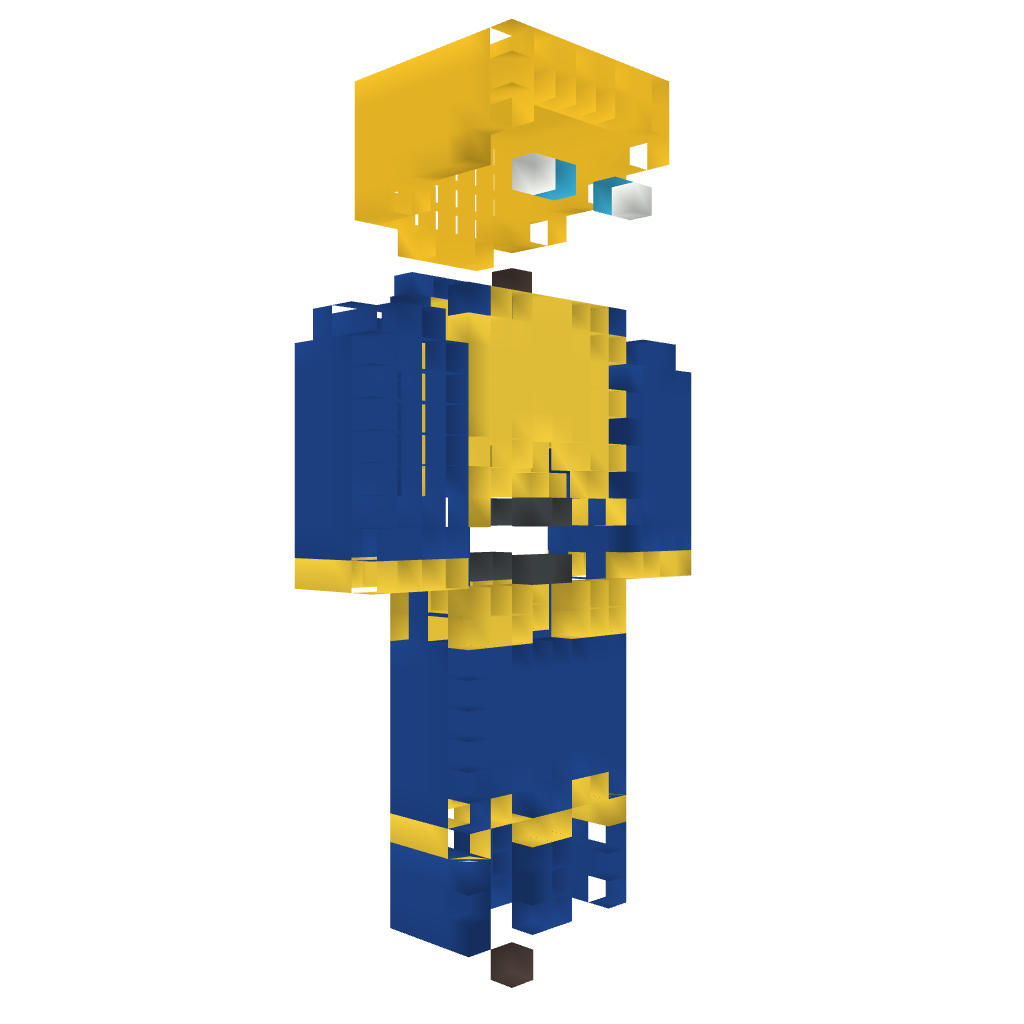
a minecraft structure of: Atlantean Statue